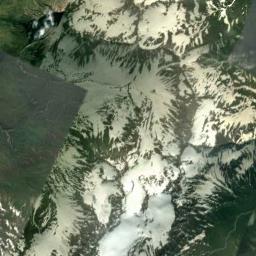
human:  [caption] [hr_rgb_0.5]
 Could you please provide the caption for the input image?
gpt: White, Brown, And green transitions from the peaks to the bottom of the peaks in the Snow Mountain Range .

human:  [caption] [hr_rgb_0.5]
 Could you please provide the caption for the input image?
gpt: The snow berg is consist of bare land and white snow .

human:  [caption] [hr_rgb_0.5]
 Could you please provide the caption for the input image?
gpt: Lots  of snow is on the snowberg .

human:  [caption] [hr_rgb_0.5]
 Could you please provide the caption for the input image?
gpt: The snowberg is covered with snow and ice .

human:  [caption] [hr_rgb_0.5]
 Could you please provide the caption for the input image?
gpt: There are much snow and some green land on the snowberg .